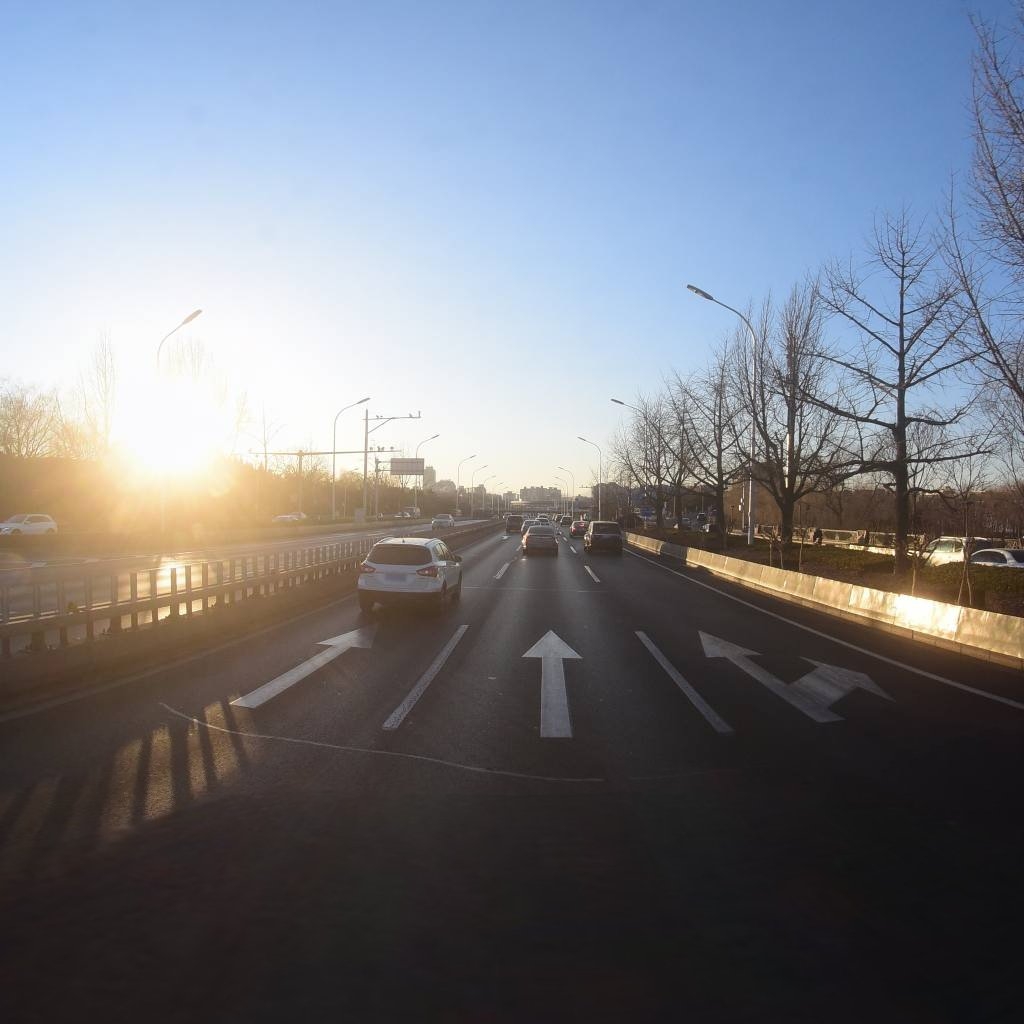
Region: Xicheng
Road damage annotations: transverse patch, transverse patch